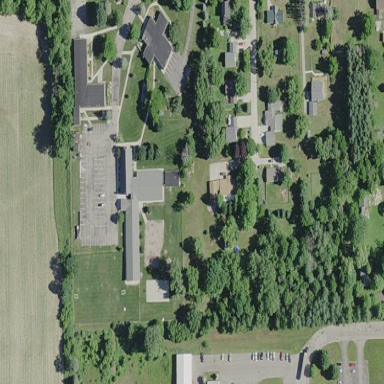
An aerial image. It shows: School.